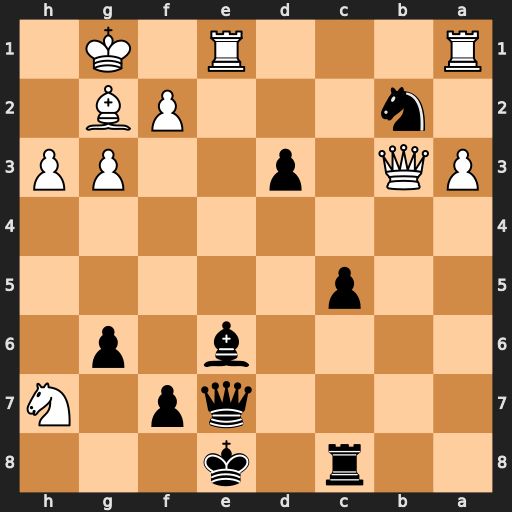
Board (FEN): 2r1k3/4qp1N/4b1p1/2p5/8/PQ1p2PP/1n3PB1/R3R1K1
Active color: b
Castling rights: -
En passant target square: -
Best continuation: Bxb3 Rxe7+ Kxe7